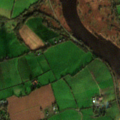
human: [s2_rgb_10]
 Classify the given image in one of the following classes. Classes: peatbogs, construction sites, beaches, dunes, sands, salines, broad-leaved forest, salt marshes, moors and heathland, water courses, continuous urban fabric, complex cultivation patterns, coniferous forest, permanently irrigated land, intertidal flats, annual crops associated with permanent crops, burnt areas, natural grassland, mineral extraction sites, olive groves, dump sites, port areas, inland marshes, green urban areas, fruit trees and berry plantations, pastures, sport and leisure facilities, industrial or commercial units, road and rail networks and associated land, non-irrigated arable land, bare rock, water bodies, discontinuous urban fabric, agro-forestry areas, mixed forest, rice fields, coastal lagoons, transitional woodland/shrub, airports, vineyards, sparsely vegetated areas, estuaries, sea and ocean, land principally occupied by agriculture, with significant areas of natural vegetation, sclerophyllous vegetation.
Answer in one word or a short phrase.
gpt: non-irrigated arable land, pastures, complex cultivation patterns, inland marshes, water courses